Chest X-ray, AP view. Patient: 14 years old, sex M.
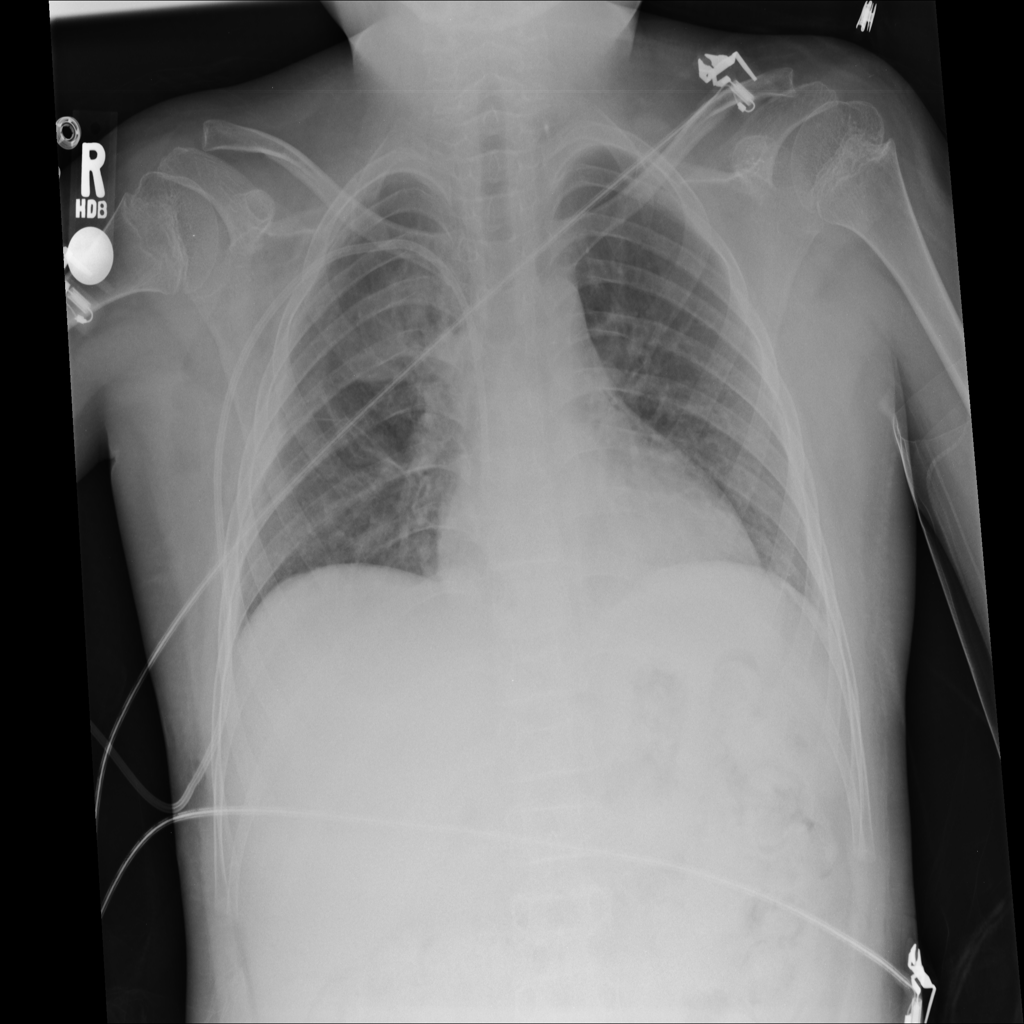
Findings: Atelectasis, Infiltration